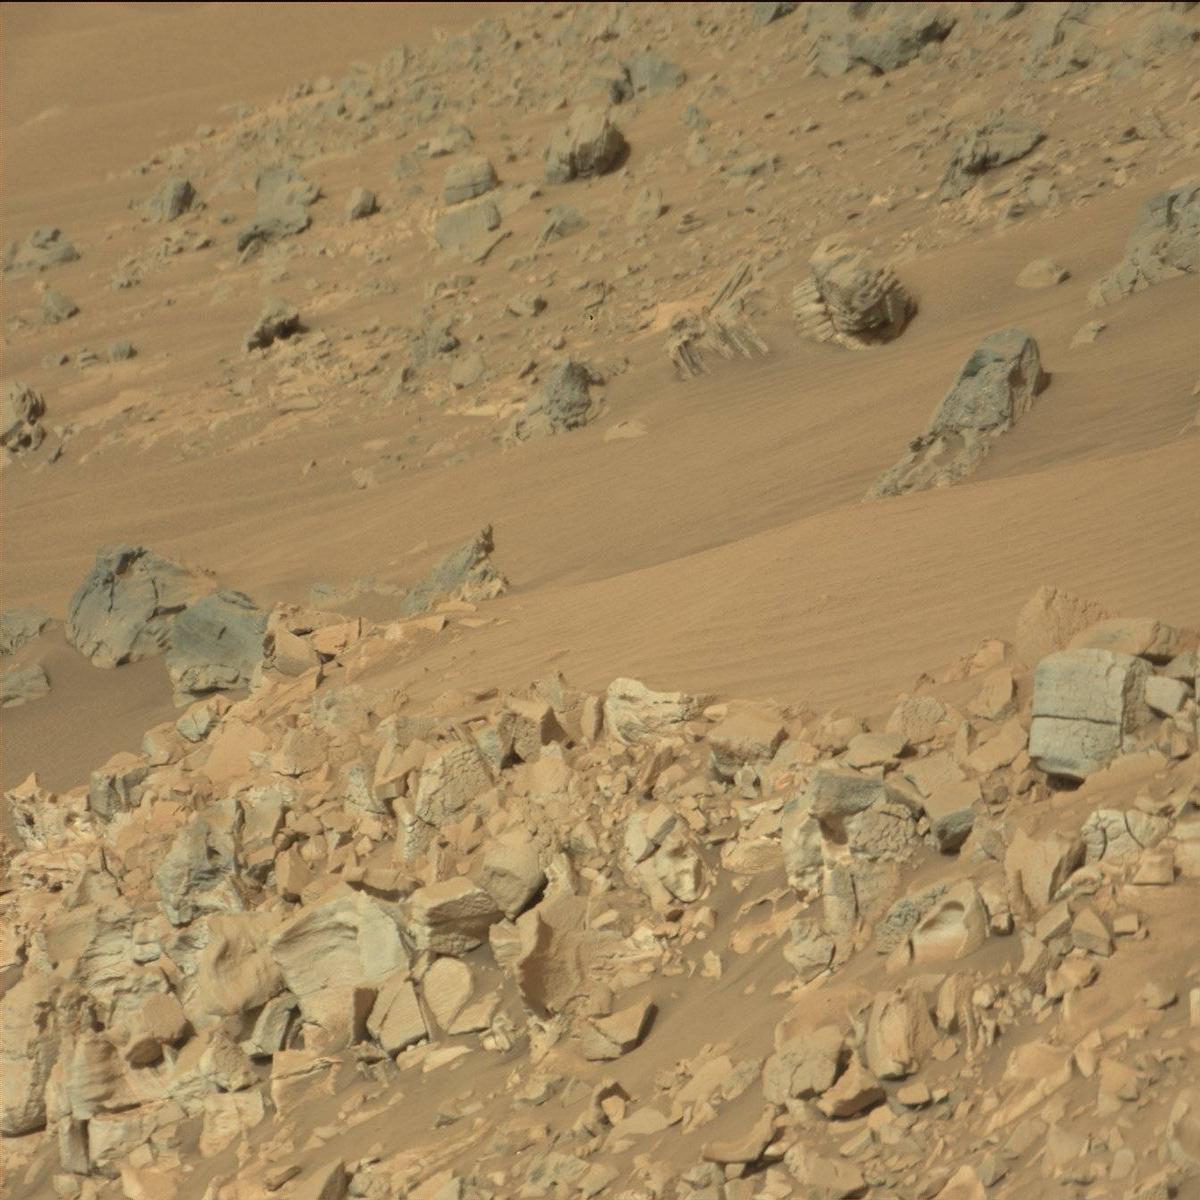
Terrain classes present: Bedrock, Sand / Soil